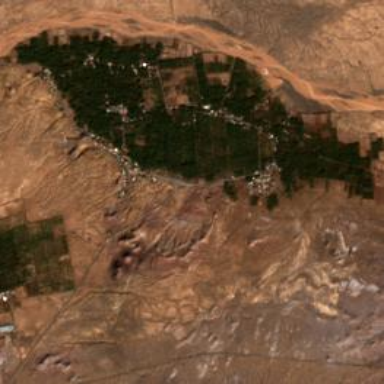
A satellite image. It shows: Orchard filled with evergreen broadleaved date palms.